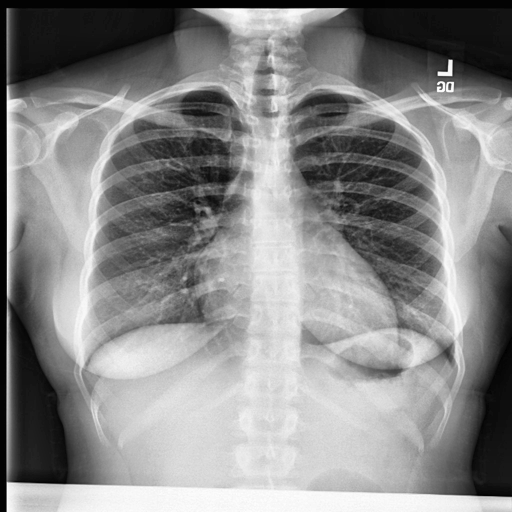
Finding: NORMAL